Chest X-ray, AP view. Patient: 77 years old, sex M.
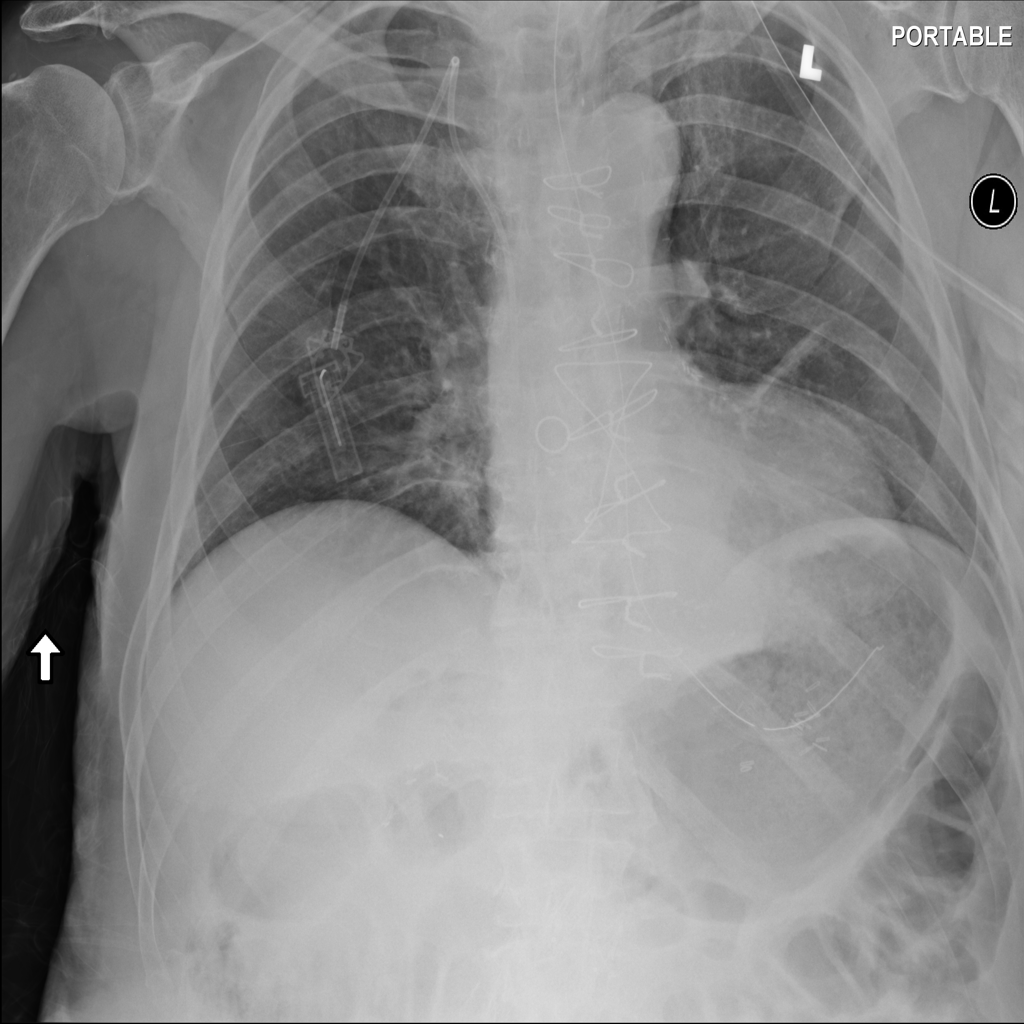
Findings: Atelectasis